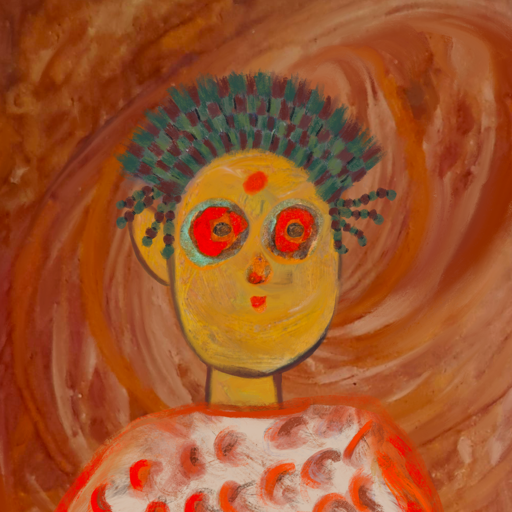
Background: Pious_Lady, Head And Neck Front: After_Raid, Face Front: Sisters, Bust: Rupkatha, Hair Front: Blank, Head Accessory: After_Raid_Crown, Second Necklace: Blank, Necklace: Blank, Baby: Blank